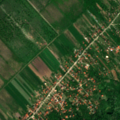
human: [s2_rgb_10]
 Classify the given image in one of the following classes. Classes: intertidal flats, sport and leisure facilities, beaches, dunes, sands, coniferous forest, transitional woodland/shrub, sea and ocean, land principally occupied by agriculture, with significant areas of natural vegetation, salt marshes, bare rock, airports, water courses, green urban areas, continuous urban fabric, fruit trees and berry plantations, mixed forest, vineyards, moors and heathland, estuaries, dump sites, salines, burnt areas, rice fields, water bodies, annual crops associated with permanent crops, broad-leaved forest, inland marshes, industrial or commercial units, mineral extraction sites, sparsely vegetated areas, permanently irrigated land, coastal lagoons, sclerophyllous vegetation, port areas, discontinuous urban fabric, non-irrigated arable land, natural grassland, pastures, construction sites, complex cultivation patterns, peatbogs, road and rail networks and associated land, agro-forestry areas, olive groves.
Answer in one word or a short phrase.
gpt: discontinuous urban fabric, fruit trees and berry plantations, complex cultivation patterns, broad-leaved forest